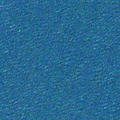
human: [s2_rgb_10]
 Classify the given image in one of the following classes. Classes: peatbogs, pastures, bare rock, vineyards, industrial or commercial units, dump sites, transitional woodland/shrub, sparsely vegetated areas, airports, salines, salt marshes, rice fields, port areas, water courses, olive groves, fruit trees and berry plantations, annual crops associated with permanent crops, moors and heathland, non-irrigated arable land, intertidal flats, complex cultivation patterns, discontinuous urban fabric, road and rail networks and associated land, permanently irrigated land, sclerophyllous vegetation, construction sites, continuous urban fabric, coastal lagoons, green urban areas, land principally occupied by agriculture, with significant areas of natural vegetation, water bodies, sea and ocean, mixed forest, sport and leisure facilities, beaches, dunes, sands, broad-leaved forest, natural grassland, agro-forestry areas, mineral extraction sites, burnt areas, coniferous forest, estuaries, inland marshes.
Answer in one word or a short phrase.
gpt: sea and ocean